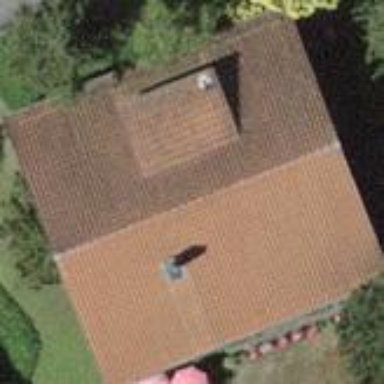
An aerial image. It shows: Residential building with gabled brown roof oriented along its length.